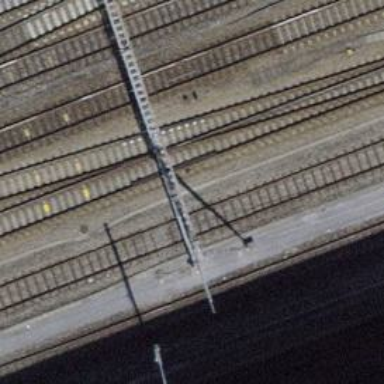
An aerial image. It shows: Electrified rail siding with contact line.